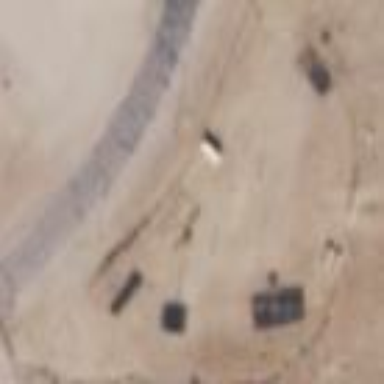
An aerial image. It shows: Obstacle course located in military training area.